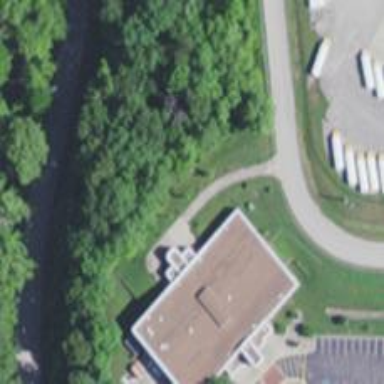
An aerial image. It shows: Building that serves as educational institution office.